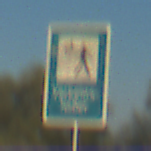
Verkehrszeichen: Verkehrshelfer
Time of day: SunriseSunset
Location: Outdoor (RoadRail)
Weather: Clear
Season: NotSpecified
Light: Natural